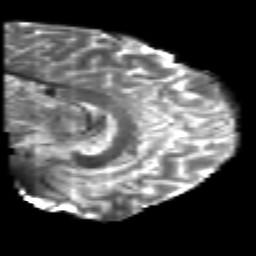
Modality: T2w
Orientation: sagittal
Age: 25
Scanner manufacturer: philips
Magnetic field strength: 3 T
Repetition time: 8.593 s
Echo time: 0.1268 s